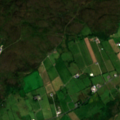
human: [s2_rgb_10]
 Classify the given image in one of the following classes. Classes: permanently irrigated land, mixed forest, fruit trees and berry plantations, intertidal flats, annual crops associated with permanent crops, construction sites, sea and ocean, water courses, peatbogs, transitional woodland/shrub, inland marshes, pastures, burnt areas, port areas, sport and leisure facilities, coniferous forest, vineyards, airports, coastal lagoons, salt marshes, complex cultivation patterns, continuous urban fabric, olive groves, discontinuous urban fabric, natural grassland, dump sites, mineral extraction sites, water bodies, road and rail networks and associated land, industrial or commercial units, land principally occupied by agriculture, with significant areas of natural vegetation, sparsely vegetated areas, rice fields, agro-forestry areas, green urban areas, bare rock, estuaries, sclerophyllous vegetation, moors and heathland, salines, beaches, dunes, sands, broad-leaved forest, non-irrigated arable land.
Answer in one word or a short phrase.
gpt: pastures, moors and heathland, peatbogs